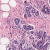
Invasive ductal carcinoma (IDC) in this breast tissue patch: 0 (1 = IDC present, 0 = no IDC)